Question: I'm trying to create a simple content slider that could handle dynamically added content to the slider. None of the "lightweight" plugins I found provided such functionality or, if it did, it didn't work correctly.
'''
var $left = $('.left'),
$right = $('.right'),
$months = $('.sub ul');
$left.click(function(){
for(i = 0; i < 3; i++){
$months.find('li').first().before($.parseHTML('<li>xxx</li>'));
}
pos = $months.position();
$months.css('left', pos.left + 90);
});
$right.click(function(){
for(i = 0; i < 3; i++){
$months.find('li').last().after($.parseHTML('<li>xxx</li>'));
}
pos = $months.position();
$months.css('left', pos.left - 90);
});
'''
This is the code I've got so far and here's a fiddle with an example - <URL>.
I understand what's the problem for this - the newly added items "shift" the content and I need to do better calculations than substracting/adding 90px to the left position of the element but I can't figure out how to get the correct index of the elements and basically get this sliding by exactly (and correctly) by 3(or 6) elements at the time.
Currently the code is adding extra elements whenever a navigation button is pressed, if I could get the index of the currently visible first/last element, I could probably tell whether I need to add more elements and only add them then.
This is a basic illustration of what I'm trying to achieve

I've changed the jsfiddle to the correct one.
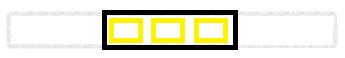
Answer: The whole idea is to check when adding elements is necessary and when shift is enough:
<URL>
'''
$(document).ready(function()
{
var $main = $('.main'),
$left = $('.left'),
$right = $('.right'),
$months = $('.sub ul');
var addCount = 3;
var liWidth = 30;
var shiftX = addCount * liWidth;
$left.click(function()
{
var currentLeft = parseInt($months.css('left'));
var totalLength = $months.find('li').length * liWidth;
if (-currentLeft + $main.width() >= totalLength)
{
for (var i = 0; i < addCount; i++)
{
$months.find('li:last').after('<li>xxx</li>');
}
}
$months.css('left', currentLeft -= shiftX);
});
$right.click(function()
{
var currentLeft = parseInt($months.css('left'));
if (currentLeft < 0)
{
$months.css('left', currentLeft += shiftX);
}
else
{
for (var i = 0; i < addCount; i++)
{
$months.find('li:first').before('<li>xxx</li>');
}
}
});
});
'''